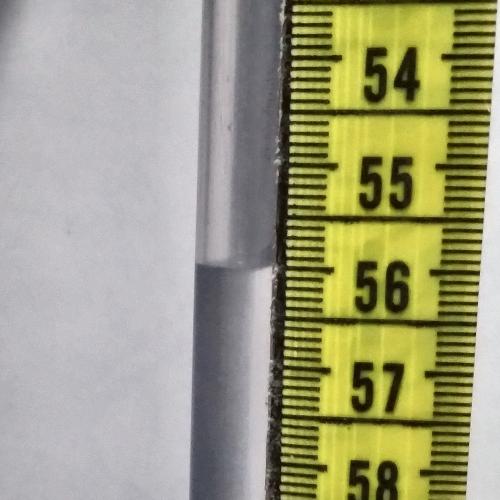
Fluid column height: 56.0 cm